Field crop: maize
Growth stage: 2
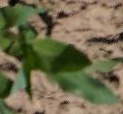
Species: maize